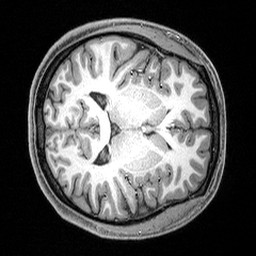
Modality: T1w
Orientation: axial
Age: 50
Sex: female
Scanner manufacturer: siemens
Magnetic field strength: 3 T
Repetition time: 2.3 s
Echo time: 0.00298 s